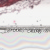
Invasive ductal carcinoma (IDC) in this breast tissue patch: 0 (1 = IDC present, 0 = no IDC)